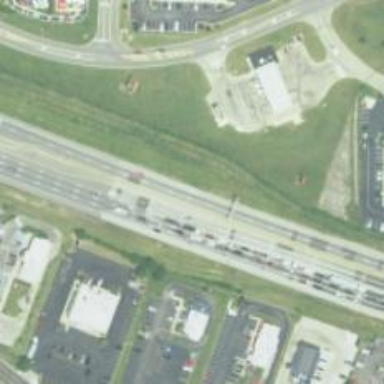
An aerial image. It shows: This image shows trunk highway that functions as expressway.